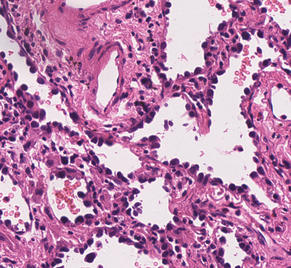
Tumor epithelial tissue: yes
Tumor-associated stroma tissue: yes
Normal tissue: no